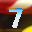
Label: 7